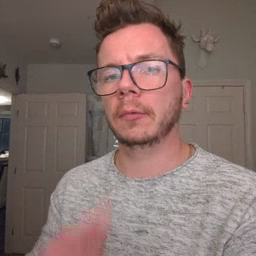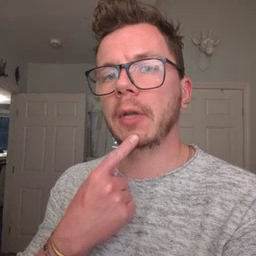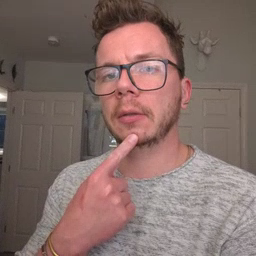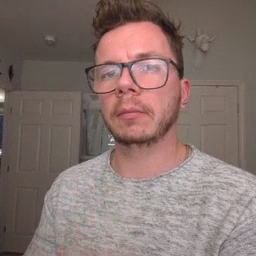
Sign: say